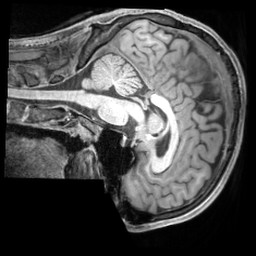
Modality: T1w
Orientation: sagittal
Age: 27
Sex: male
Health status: ill
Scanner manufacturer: siemens
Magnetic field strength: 3 T
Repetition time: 2.2 s
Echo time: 0.00218 s